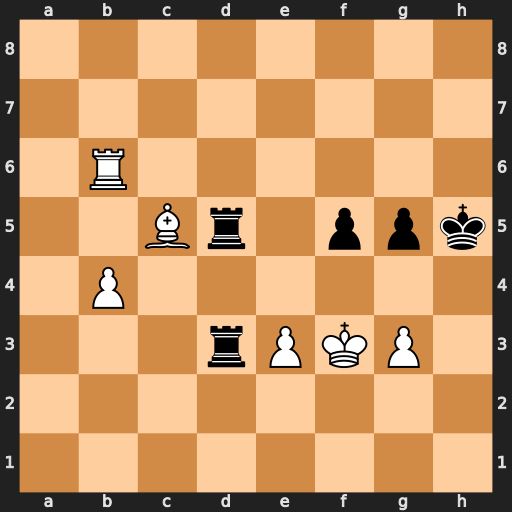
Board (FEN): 8/8/1R6/2Br1ppk/1P6/3rPKP1/8/8
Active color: w
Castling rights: -
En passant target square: -
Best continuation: Bf8 Rxe3+ Kxe3